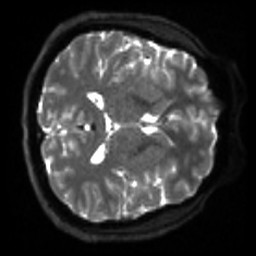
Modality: sbref
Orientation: axial
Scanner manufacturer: siemens
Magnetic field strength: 3 T
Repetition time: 4 s
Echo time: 0.0594 s